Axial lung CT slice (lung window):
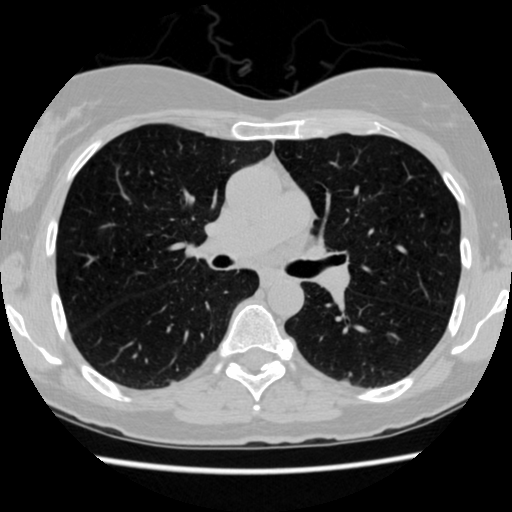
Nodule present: no